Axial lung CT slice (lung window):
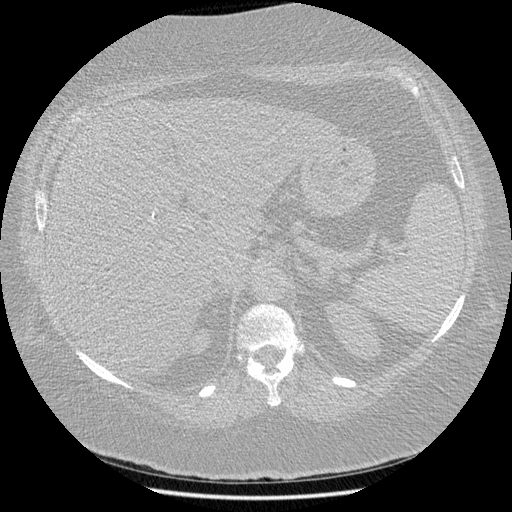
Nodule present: no